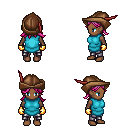
a pixel art fantasy rpg character, female body template, human, dark skin, teal tunic, metal pants, pink loose hair, leather cap, gold gloves, four views (front, back, left, right), 2x2 character sprite sheet, small pixel art, hard edges, no anti-aliasing